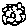
Label: flower